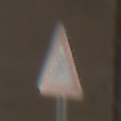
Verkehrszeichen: WildwechselLinks
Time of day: Midday
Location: Roofed (Tunnel)
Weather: NotSpecified
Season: NotSpecified
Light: Natural